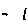
Label: line